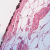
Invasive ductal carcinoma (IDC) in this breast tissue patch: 0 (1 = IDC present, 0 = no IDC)